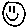
Label: smiley face